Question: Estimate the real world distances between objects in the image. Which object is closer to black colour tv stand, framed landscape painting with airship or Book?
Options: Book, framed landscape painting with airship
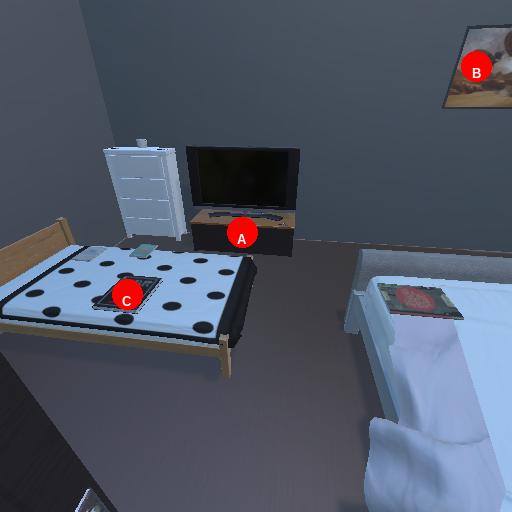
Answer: Book